Question: I have created a Camera Preview but on my device its showing green color lines on the surface view - here's what I have done . Its works on Some of my devices , but only with a few Samsung devices its creating such issues.
'''
class Preview extends ViewGroup implements SurfaceHolder.Callback {
private final String TAG = "Preview";
SurfaceView mSurfaceView;
SurfaceHolder mHolder;
Size mPreviewSize;
List<Size> mSupportedPreviewSizes;
Camera mCamera;
Preview(Context context, SurfaceView sv) {
super(context);
mSurfaceView = sv;
mHolder = mSurfaceView.getHolder();
mHolder.addCallback(this);
mHolder.setType(SurfaceHolder.SURFACE_TYPE_PUSH_BUFFERS);
}
public void setCamera(Camera camera) {
mCamera = camera;
if (mCamera != null) {
mSupportedPreviewSizes = mCamera.getParameters().getSupportedPreviewSizes();
requestLayout();
// get Camera parameters
Camera.Parameters params = mCamera.getParameters();
List<String> focusModes = params.getSupportedFocusModes();
if (focusModes.contains(Camera.Parameters.FOCUS_MODE_AUTO)) {
// set the focus mode
params.setFocusMode(Camera.Parameters.FOCUS_MODE_AUTO);
// set Camera parameters
mCamera.setParameters(params);
}
}
}
@Override
protected void onMeasure(int widthMeasureSpec, int heightMeasureSpec) {
// We purposely disregard child measurements because act as a
// wrapper to a SurfaceView that centers the camera preview instead
// of stretching it.
final int width = resolveSize(getSuggestedMinimumWidth(), widthMeasureSpec);
final int height = resolveSize(getSuggestedMinimumHeight(), heightMeasureSpec);
setMeasuredDimension(width, height);
if (mSupportedPreviewSizes != null) {
mPreviewSize = getOptimalPreviewSize(mSupportedPreviewSizes, width, height);
}
}
@Override
protected void onLayout(boolean changed, int l, int t, int r, int b) {
if (changed && getChildCount() > 0) {
final View child = getChildAt(0);
final int width = r - l;
final int height = b - t;
int previewWidth = width;
int previewHeight = height;
if (mPreviewSize != null) {
previewWidth = mPreviewSize.width;
previewHeight = mPreviewSize.height;
}
// Center the child SurfaceView within the parent.
if (width * previewHeight > height * previewWidth) {
final int scaledChildWidth = previewWidth * height / previewHeight;
child.layout((width - scaledChildWidth) / 2, 0,
(width + scaledChildWidth) / 2, height);
} else {
final int scaledChildHeight = previewHeight * width / previewWidth;
child.layout(0, (height - scaledChildHeight) / 2,
width, (height + scaledChildHeight) / 2);
}
}
}
public void surfaceCreated(SurfaceHolder holder) {
// The Surface has been created, acquire the camera and tell it where to draw.
try {
if (mCamera != null) {
mCamera.setPreviewDisplay(holder);
}
} catch (IOException exception) {
Log.e(TAG, "IOException caused by setPreviewDisplay()", exception);
}
}
public void surfaceDestroyed(SurfaceHolder holder) {
// Surface will be destroyed when we return, so stop the preview.
if (mCamera != null) {
mCamera.stopPreview();
}
}
private Size getOptimalPreviewSize(List<Size> sizes, int w, int h) {
final double ASPECT_TOLERANCE = 0.1;
double targetRatio = (double) w / h;
if (sizes == null) return null;
Size optimalSize = null;
double minDiff = Double.MAX_VALUE;
int targetHeight = h;
// Try to find an size match aspect ratio and size
for (Size size : sizes) {
double ratio = (double) size.width / size.height;
if (Math.abs(ratio - targetRatio) > ASPECT_TOLERANCE) continue;
if (Math.abs(size.height - targetHeight) < minDiff) {
optimalSize = size;
minDiff = Math.abs(size.height - targetHeight);
}
}
// Cannot find the one match the aspect ratio, ignore the requirement
if (optimalSize == null) {
minDiff = Double.MAX_VALUE;
for (Size size : sizes) {
if (Math.abs(size.height - targetHeight) < minDiff) {
optimalSize = size;
minDiff = Math.abs(size.height - targetHeight);
}
}
}
return optimalSize;
}
public void surfaceChanged(SurfaceHolder holder, int format, int w, int h) {
if(mCamera != null) {
Camera.Parameters parameters = mCamera.getParameters();
parameters.setPreviewSize(mPreviewSize.width, mPreviewSize.height);
requestLayout();
mCamera.setParameters(parameters);
mCamera.startPreview();
}
}
'''
}

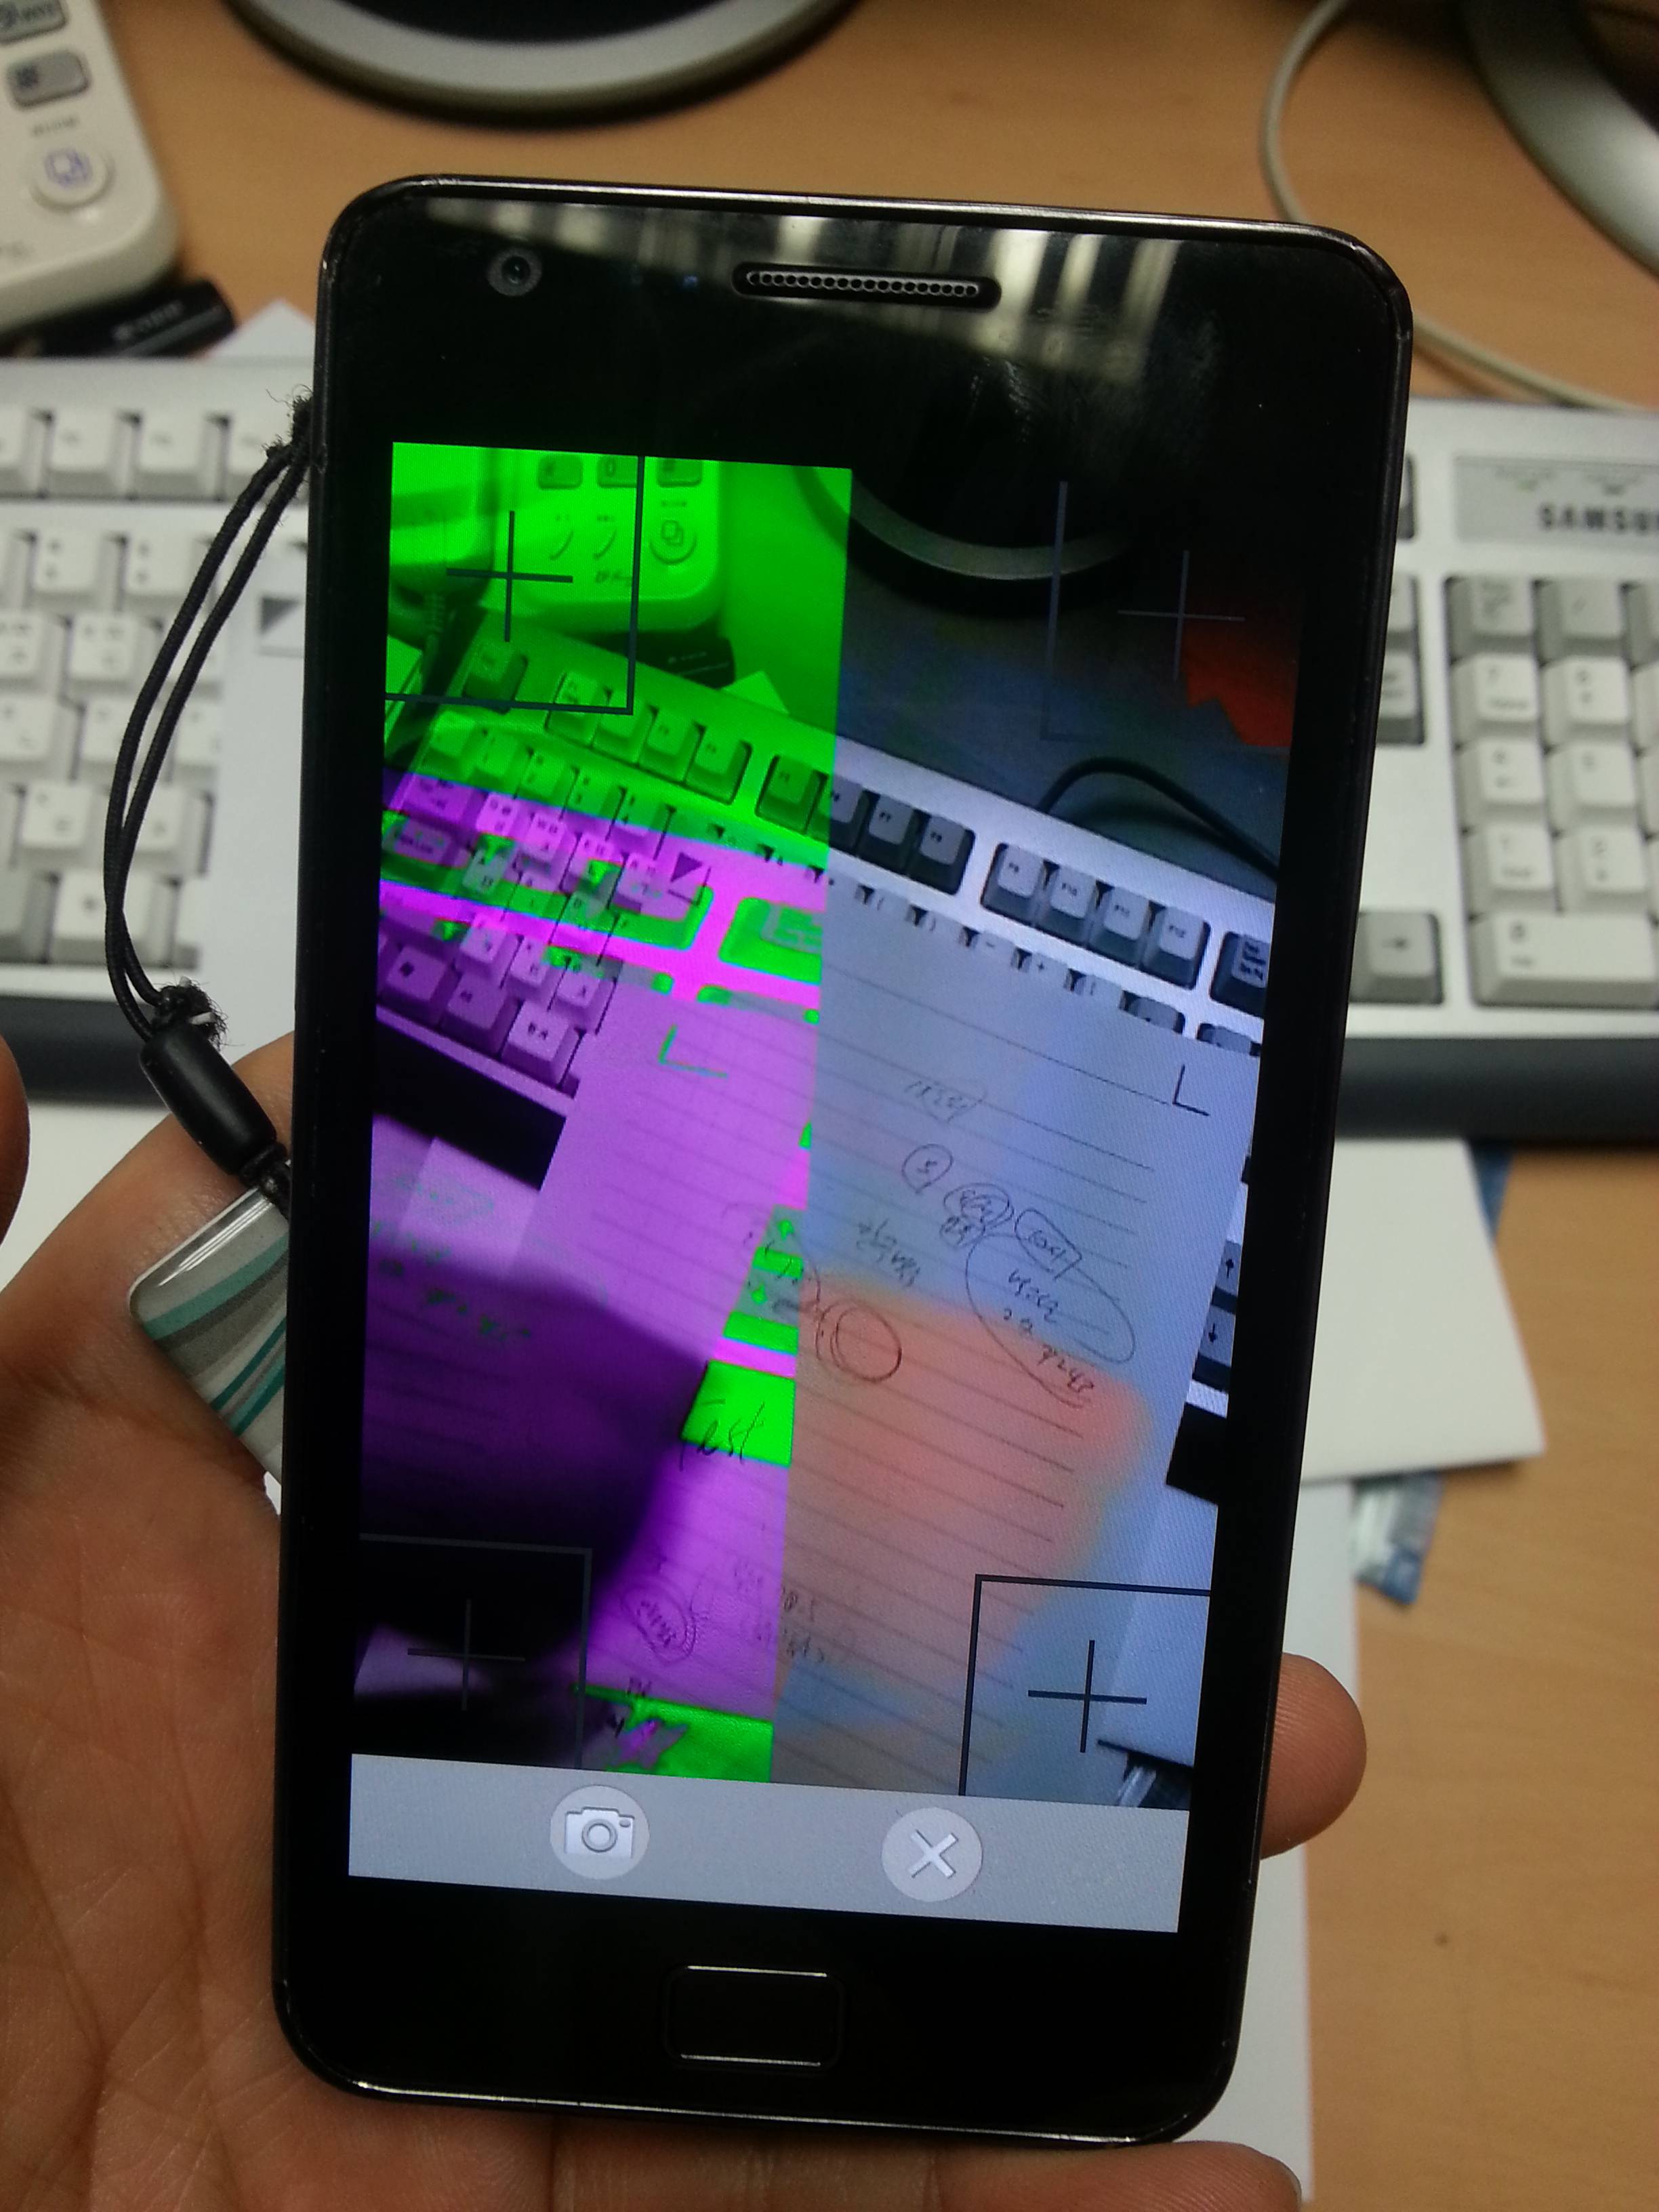
Answer: The camera can have weird bugs in portrait orientation. It's highly recommended to use landscape unless you want to spend many hours looking for different workarounds for different devices.